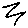
Label: zigzag